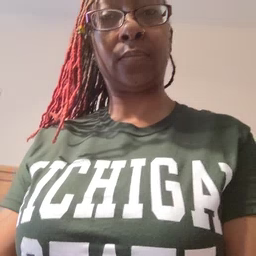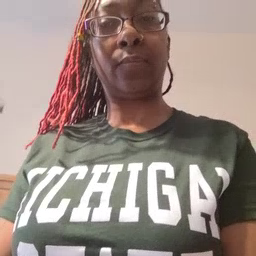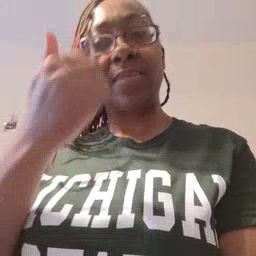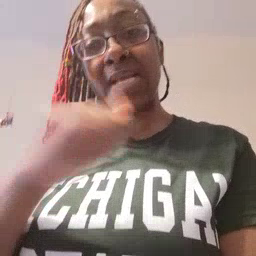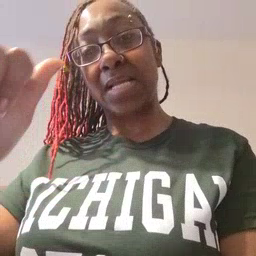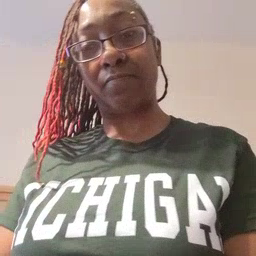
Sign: any